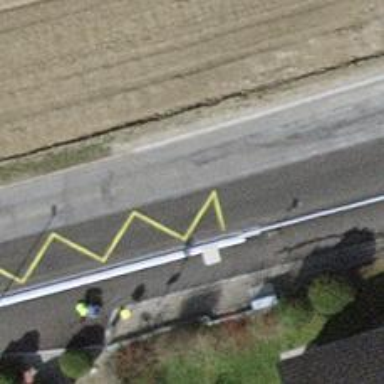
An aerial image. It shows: Bus stop equipped with public transport stop position.